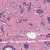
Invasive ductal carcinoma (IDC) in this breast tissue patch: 1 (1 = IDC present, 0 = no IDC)